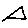
Label: triangle